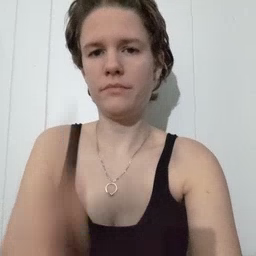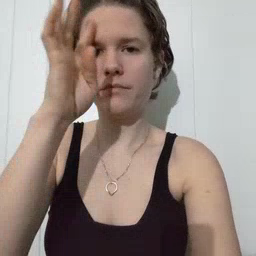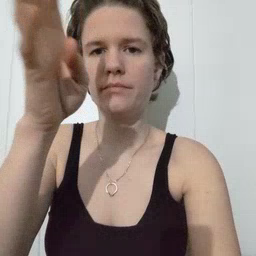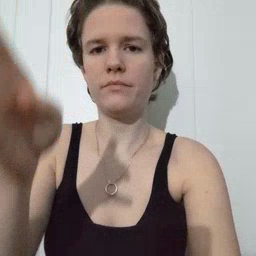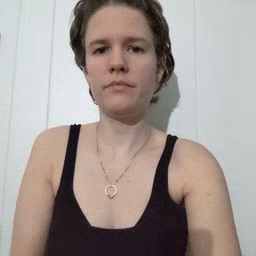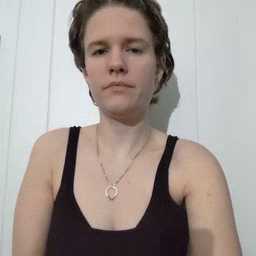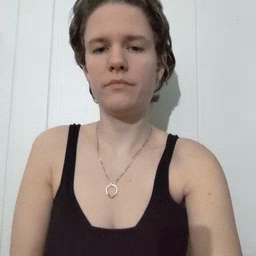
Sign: pretend